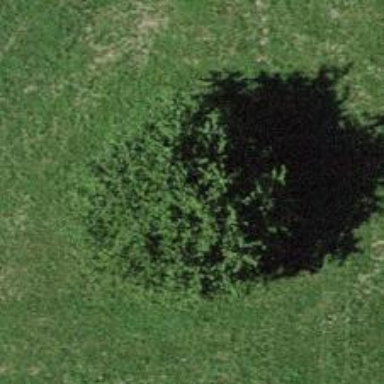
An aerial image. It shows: Beautiful tree in nature.